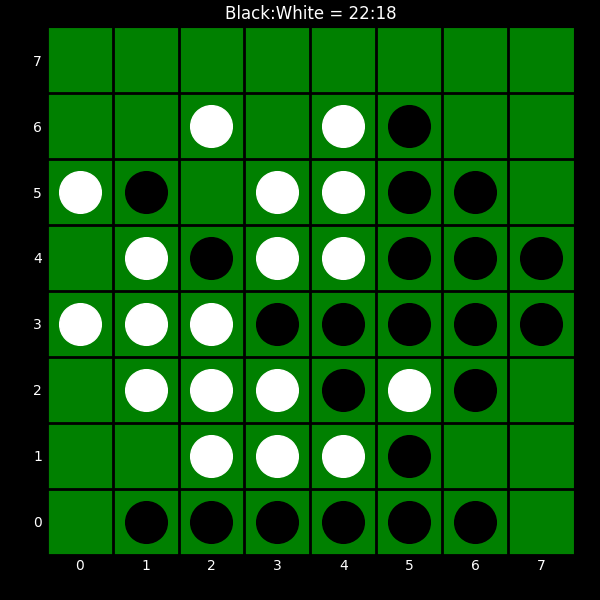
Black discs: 22
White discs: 18